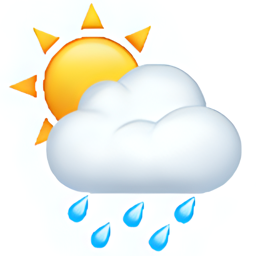
Name: white sun behind cloud with rain
Emoji: 🌦
Group: Travel & Places
Sub-group: sky & weather